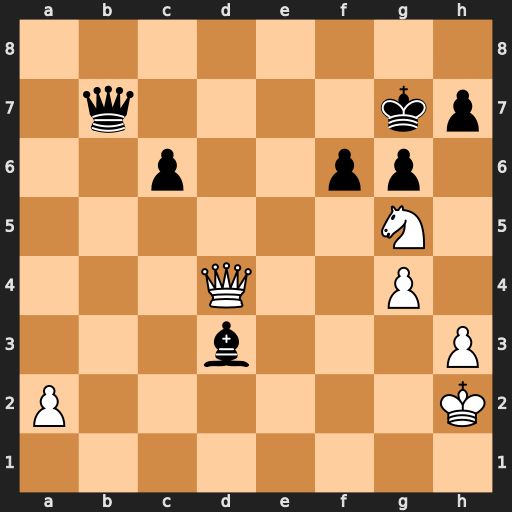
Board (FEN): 8/1q4kp/2p2pp1/6N1/3Q2P1/3b3P/P6K/8
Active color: w
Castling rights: -
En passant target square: -
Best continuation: Ne6+ Kg8 Qxd3 Qb2+ Kg1